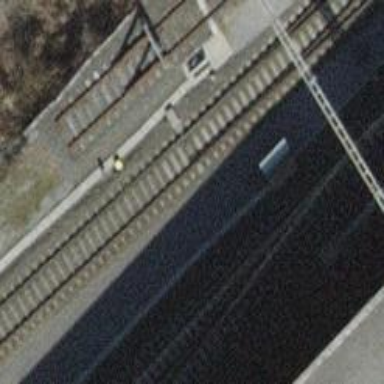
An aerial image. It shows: Railway switch.